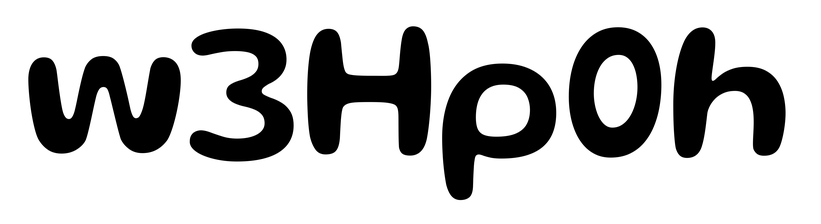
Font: Gluten_Medium